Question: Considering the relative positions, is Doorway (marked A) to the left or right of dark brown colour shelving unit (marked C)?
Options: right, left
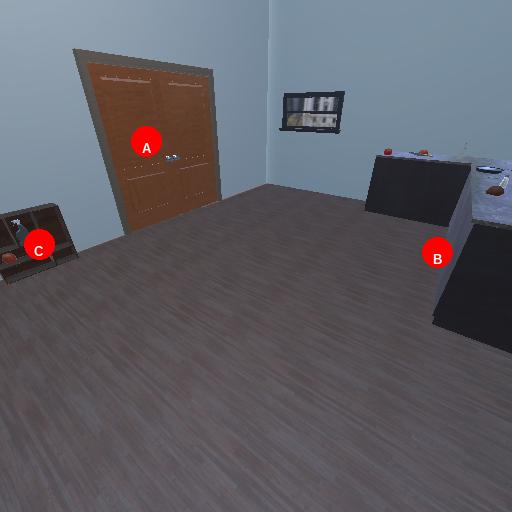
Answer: right